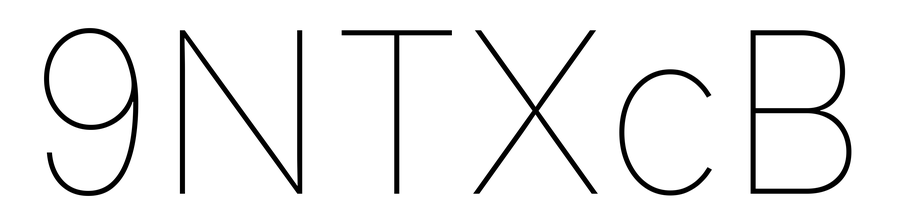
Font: Inter_Thin